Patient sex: M
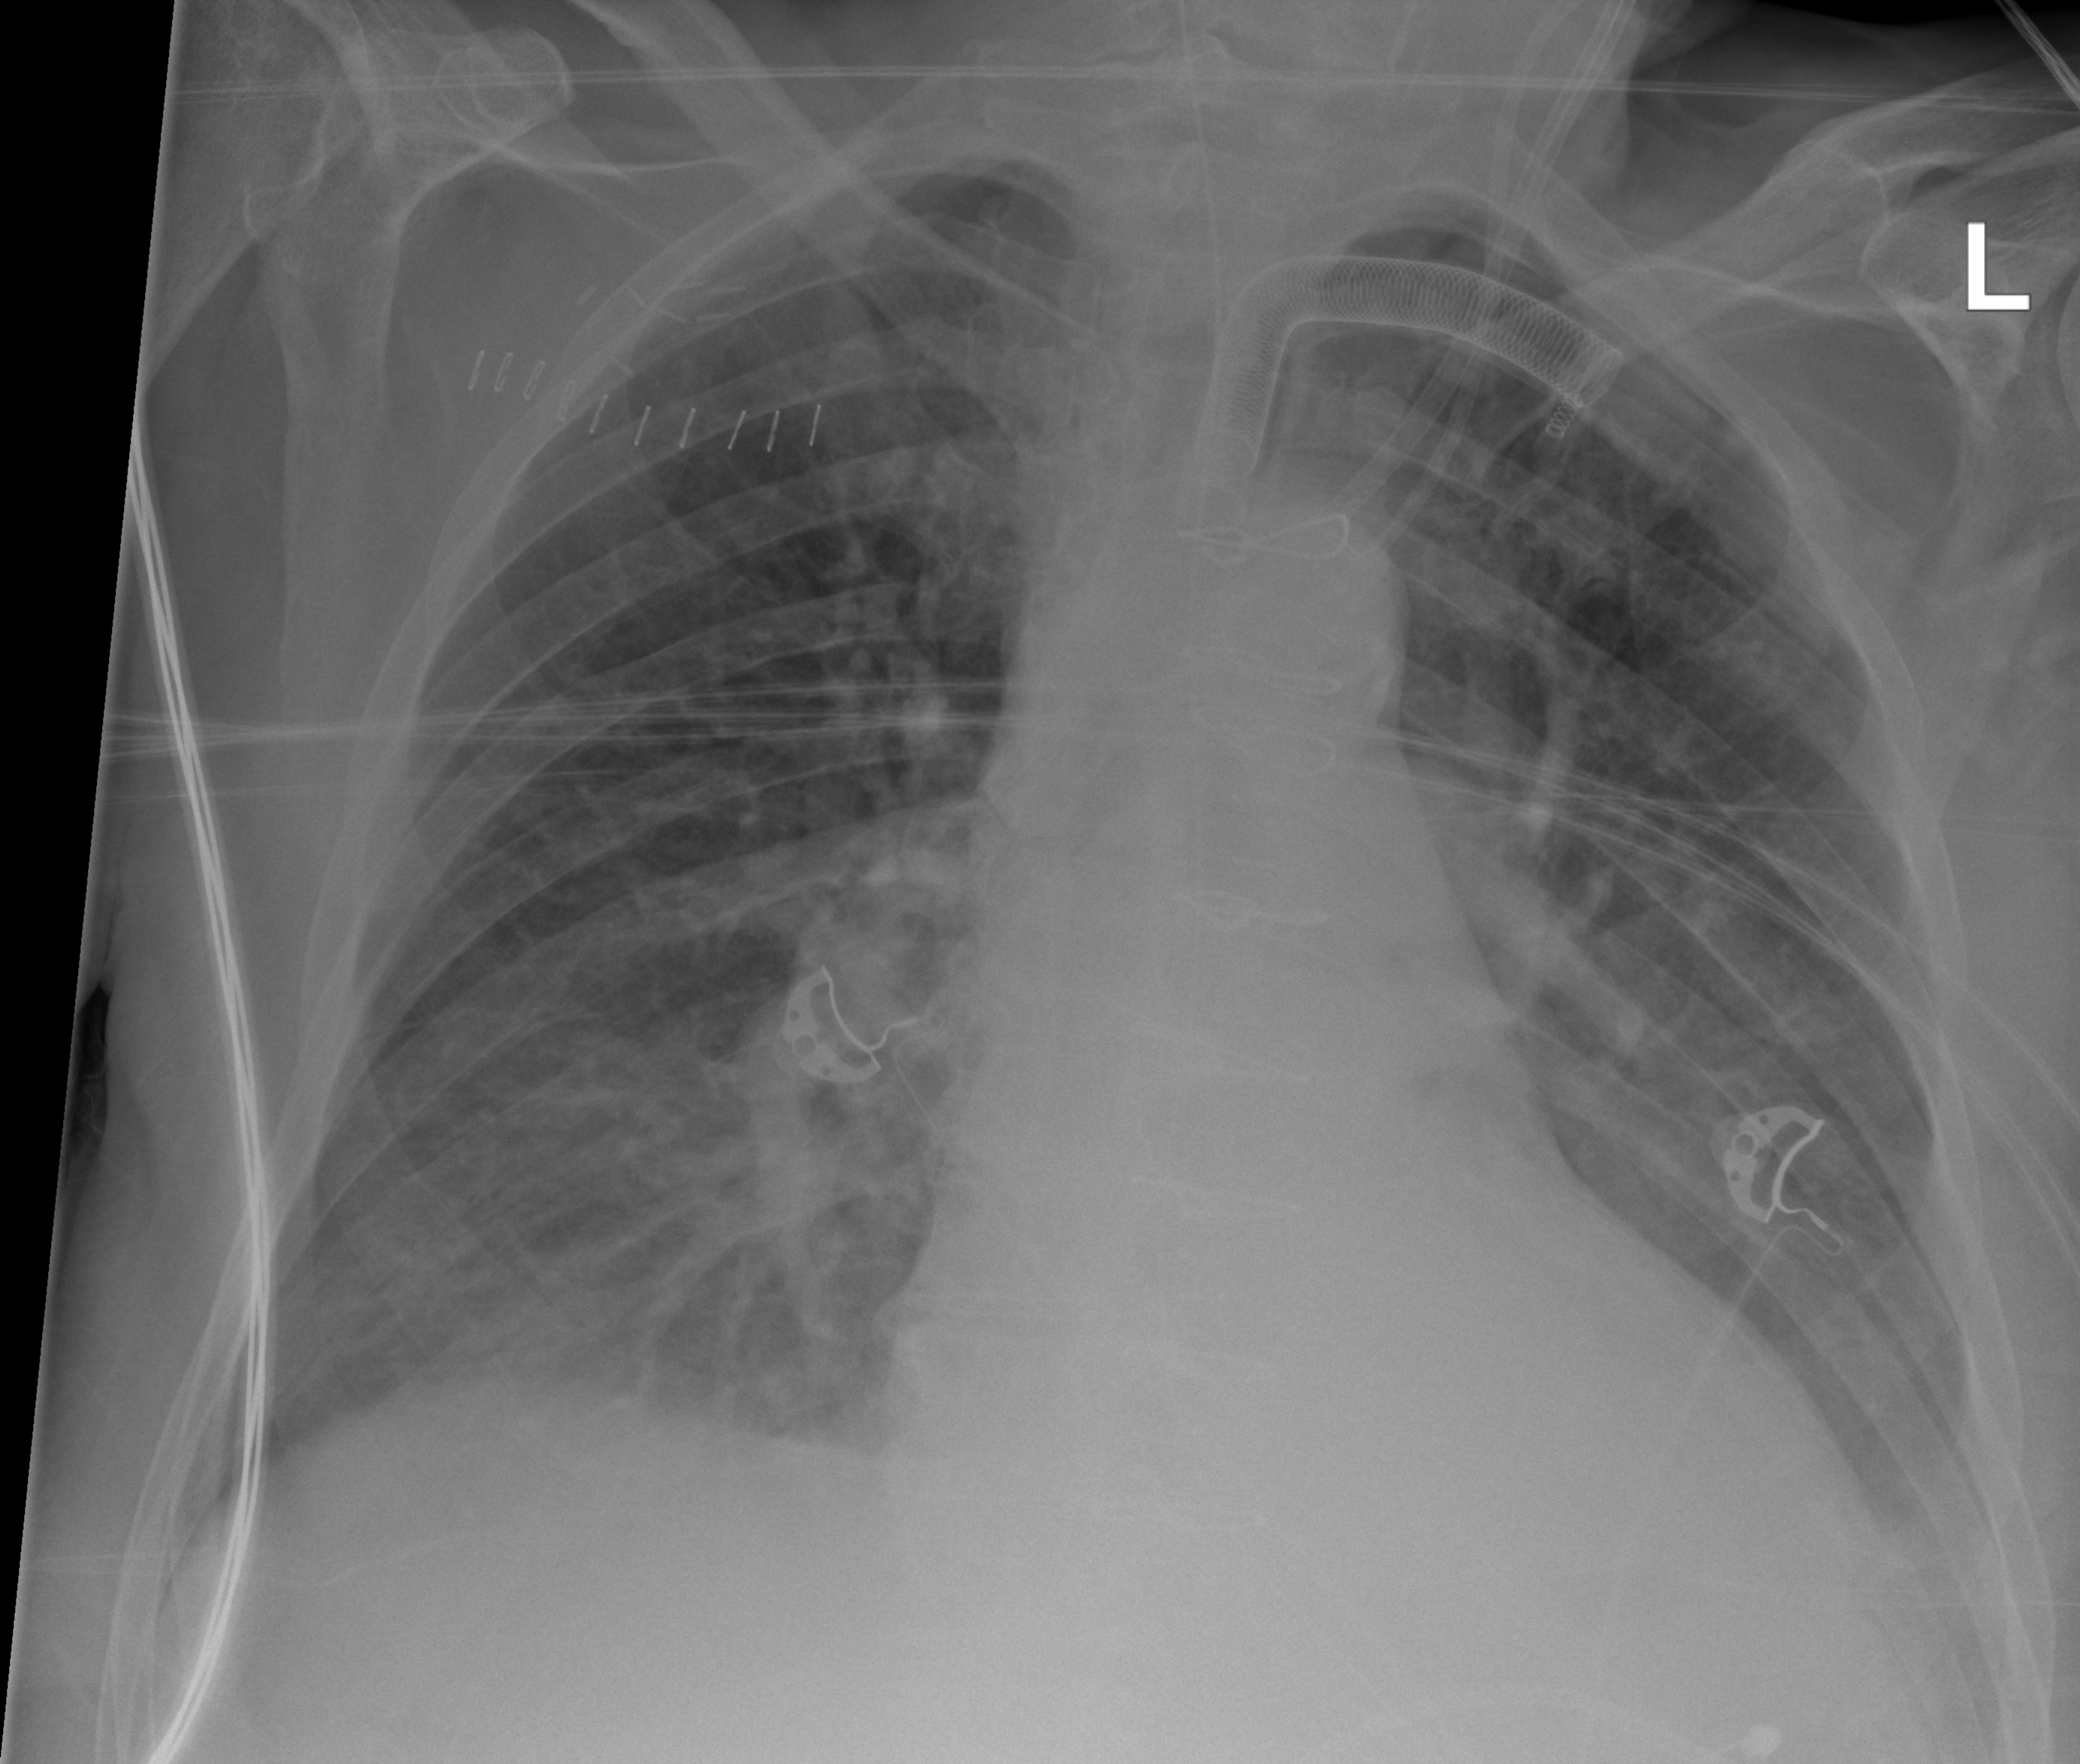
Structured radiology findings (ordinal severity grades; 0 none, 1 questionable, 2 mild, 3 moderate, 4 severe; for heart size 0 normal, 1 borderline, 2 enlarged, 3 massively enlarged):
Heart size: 0
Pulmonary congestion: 2
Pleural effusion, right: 0
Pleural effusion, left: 2
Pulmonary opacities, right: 2
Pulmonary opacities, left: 0
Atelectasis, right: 2
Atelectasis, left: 2